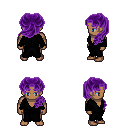
a pixel art fantasy rpg character, male body template, human, dark skin, gray robe, white pants, purple princess hairstyle, four views (front, back, left, right), 2x2 character sprite sheet, small pixel art, hard edges, no anti-aliasing